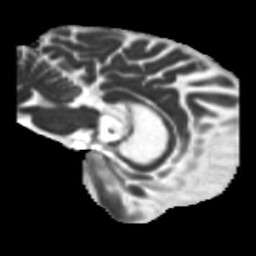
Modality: MD
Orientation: sagittal
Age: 55
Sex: male
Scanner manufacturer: siemens
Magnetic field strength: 3 T
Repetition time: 5.25 s
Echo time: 0.08 s